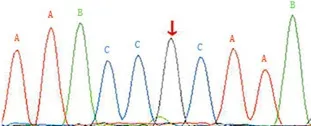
There was no mutation in the COPA gene of his father.
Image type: chart (chart)